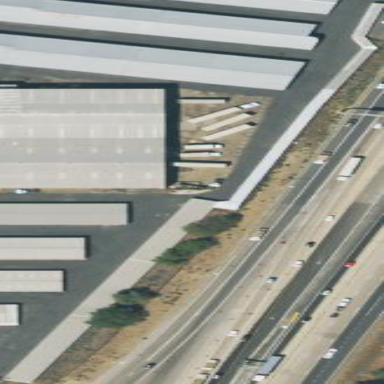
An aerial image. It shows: Storage units in building